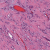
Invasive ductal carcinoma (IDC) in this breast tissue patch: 1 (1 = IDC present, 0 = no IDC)